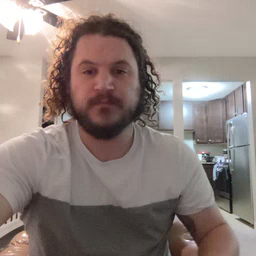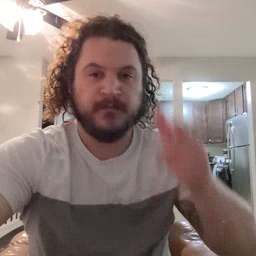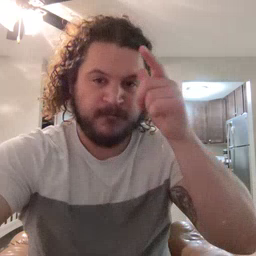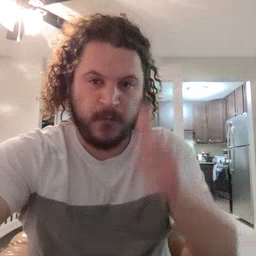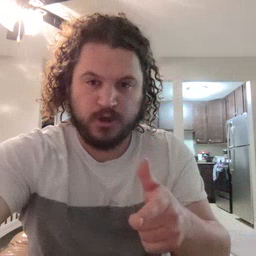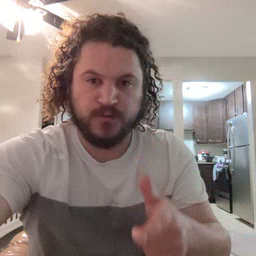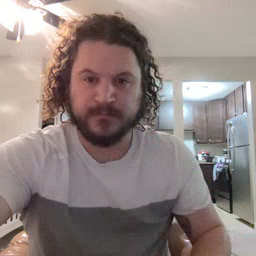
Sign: brother